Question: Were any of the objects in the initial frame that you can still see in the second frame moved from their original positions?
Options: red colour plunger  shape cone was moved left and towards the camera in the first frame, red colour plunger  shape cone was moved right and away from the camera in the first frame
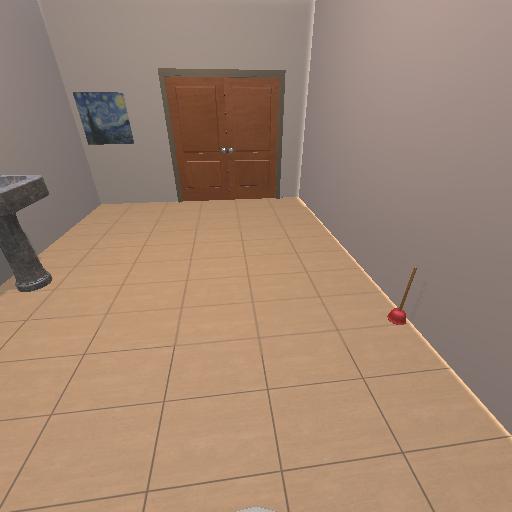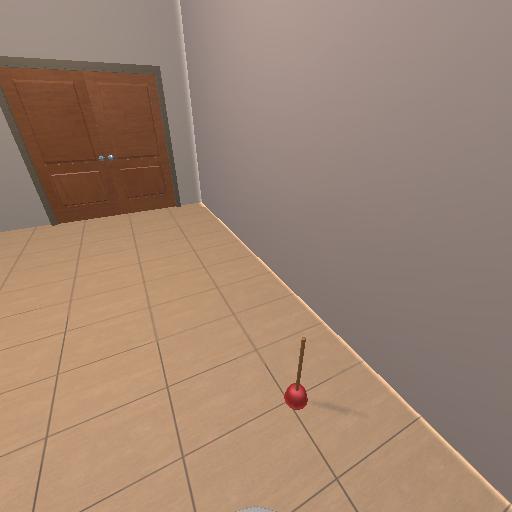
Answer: red colour plunger  shape cone was moved left and towards the camera in the first frame